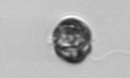
Label: Dinophyceae